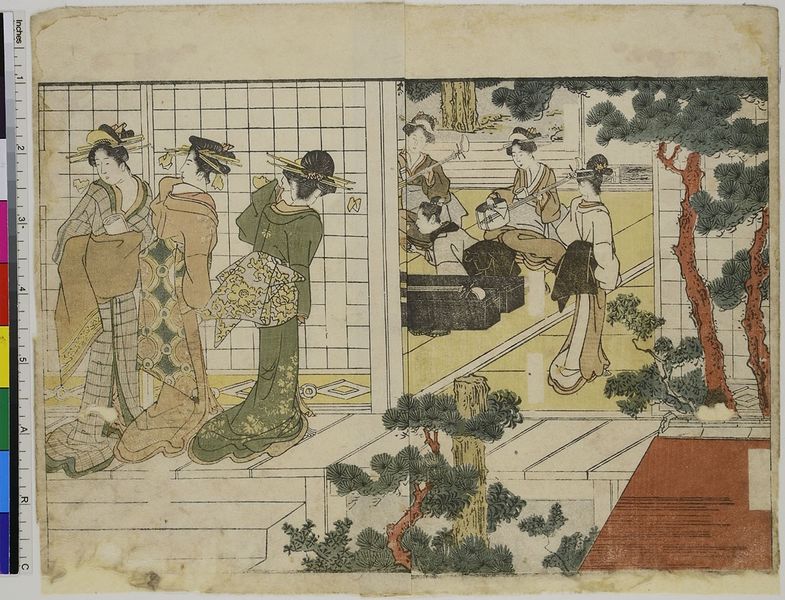
Titel: Blatt aus: Holzschnittbuch über zeitgenössische Kleidung
Künstler: Utagawa Toyokuni I
Standort: Hamburg
Institution: Museum für Kunst und Gewerbe Hamburg
Schlagwörter: zeichnung, mode, kleidung, holzschnitt, japan, musizieren, loggia, veranda, druckgraphik, druckgrafik, tracht, zeit, farbholzschnitt, kimono, volkstracht, edo, saiteninstrumente, reproduktionen, druckerzeugnisse, ukiyo, shamisen